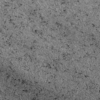
Label: not_dusty